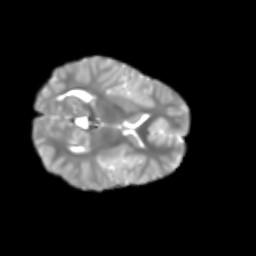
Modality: T2w
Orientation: axial
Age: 7
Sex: female
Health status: healthy